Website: apple
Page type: address-validator
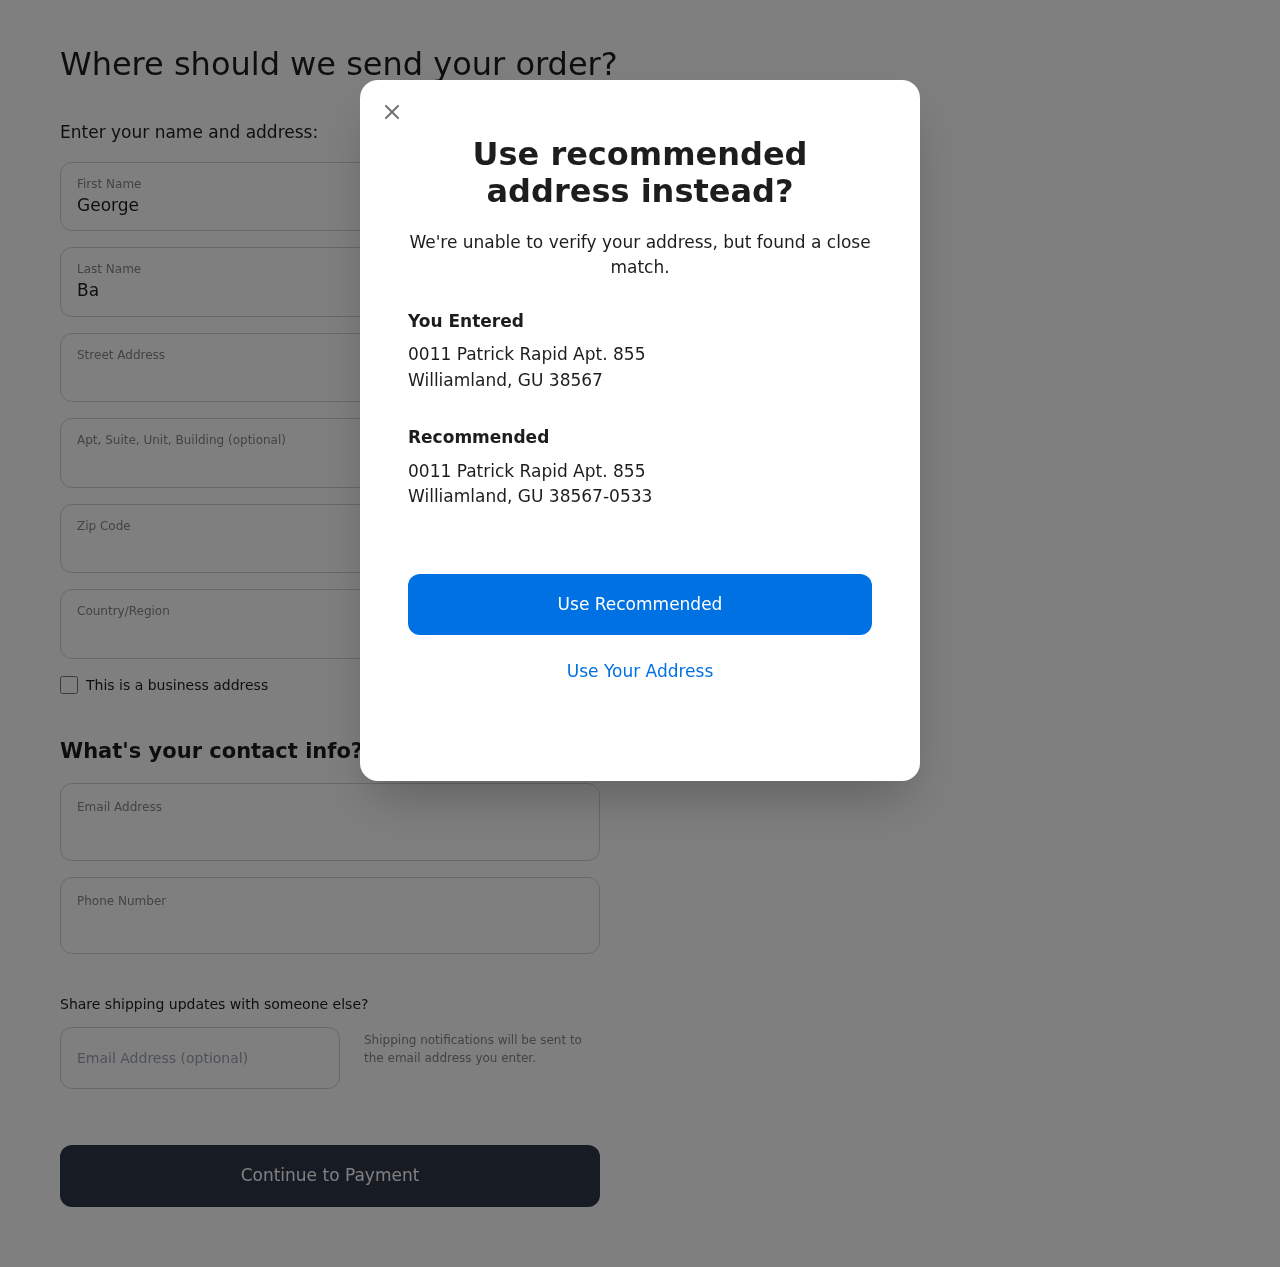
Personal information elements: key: PII_CITY
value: Williamland
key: PII_COUNTRY
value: United States
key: PII_EMAIL
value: georgebailey@yahoo.com
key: PII_FIRSTNAME
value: George
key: PII_GIFT_EMAIL
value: mary.johnson@yahoo.com
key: PII_LASTNAME
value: Bailey
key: PII_PHONE
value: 2456408756
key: PII_POSTCODE
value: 38567
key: PII_POSTCODE_FULL
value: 38567-0533
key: PII_STATE_ABBR
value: GU
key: PII_STREET
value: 0011 Patrick Rapid Apt. 855
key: PII_STREET2
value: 0011 Patrick Rapid Apt. 855
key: PII_STREET2
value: Suite 082
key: PII_CITY2
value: Williamland
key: PII_STATE_ABBR2
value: GU